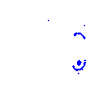
Particle: electron